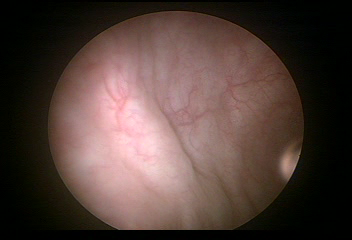
Modality: WLC
Class: Normal mucosa
Bladder cancer association: No